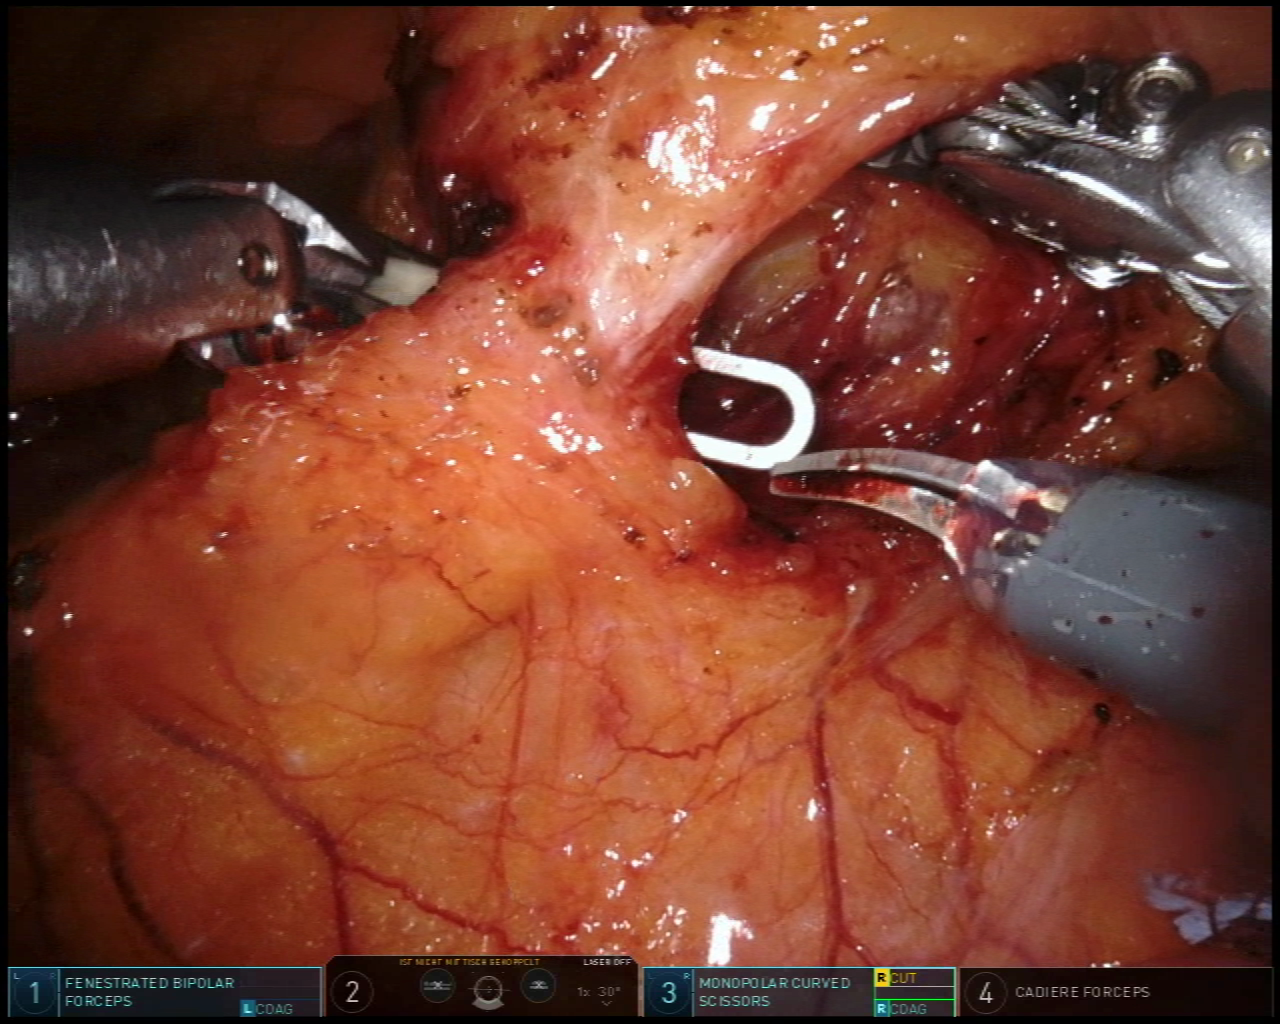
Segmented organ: inferior_mesenteric_artery
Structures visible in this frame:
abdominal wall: no
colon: no
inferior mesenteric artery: yes
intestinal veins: no
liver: no
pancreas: no
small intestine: no
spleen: no
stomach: no
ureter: no
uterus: no
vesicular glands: no